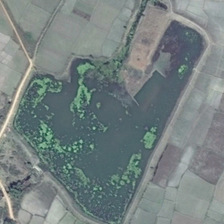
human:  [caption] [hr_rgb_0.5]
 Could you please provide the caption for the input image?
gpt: many pieces of farmlands are around an irregular pond .

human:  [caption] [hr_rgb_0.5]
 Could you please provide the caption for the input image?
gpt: many pieces of farmlands are around an irregular pond .

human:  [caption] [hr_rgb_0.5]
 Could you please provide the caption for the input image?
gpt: many pieces of farmlands are around an irregular pond .

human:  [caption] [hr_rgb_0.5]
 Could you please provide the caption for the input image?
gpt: many pieces of farmlands are around an irregular pond .

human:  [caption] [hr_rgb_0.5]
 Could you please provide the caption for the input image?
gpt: many pieces of farmlands are around an irregular pond .